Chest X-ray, AP view. Patient: 61 years old, sex M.
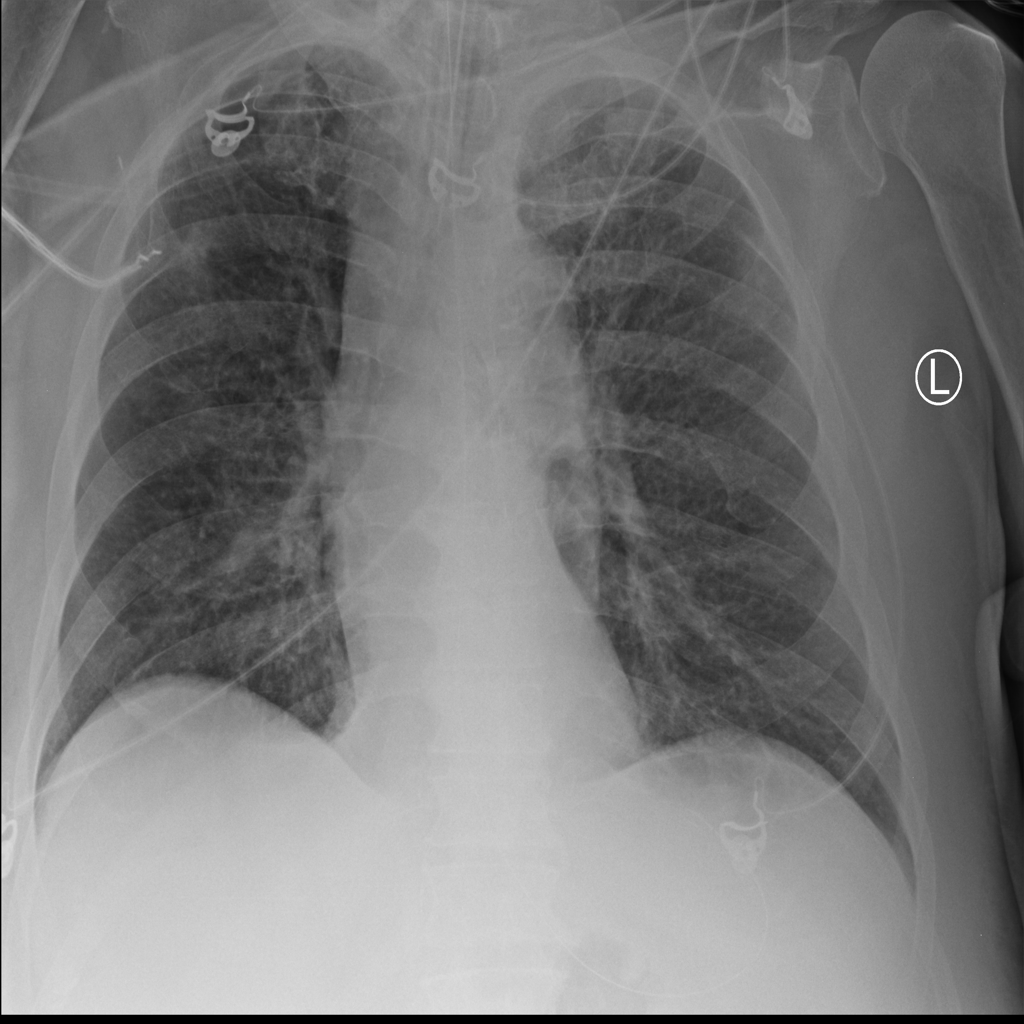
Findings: No Finding